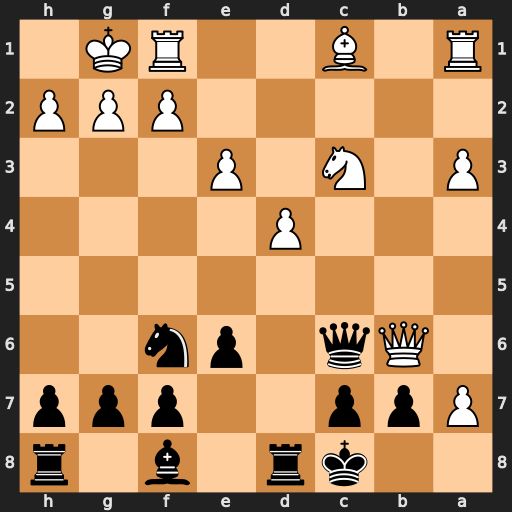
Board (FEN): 2kr1b1r/Ppp2ppp/1Qq1pn2/8/3P4/P1N1P3/5PPP/R1B2RK1
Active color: b
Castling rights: -
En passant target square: -
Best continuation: cxb6 a8=Q+ Kc7 Qa4 Qxc3